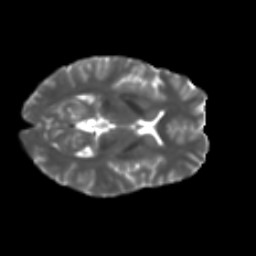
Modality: T2w
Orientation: axial
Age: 26
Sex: female
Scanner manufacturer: ge
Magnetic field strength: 3 T
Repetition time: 7.8 s
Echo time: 0.0606 s